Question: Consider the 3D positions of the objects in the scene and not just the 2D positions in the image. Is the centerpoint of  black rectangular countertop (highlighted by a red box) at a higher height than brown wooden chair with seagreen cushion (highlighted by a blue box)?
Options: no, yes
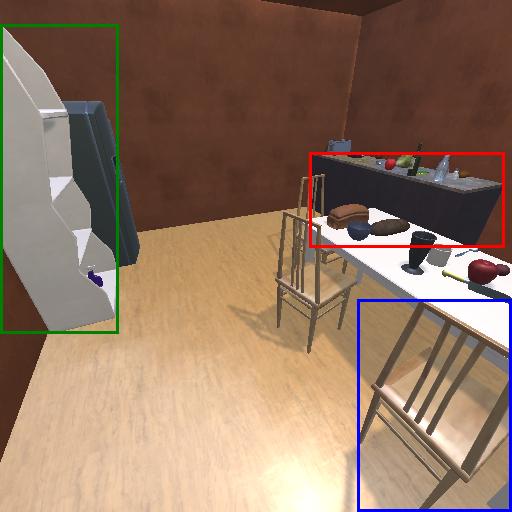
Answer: no